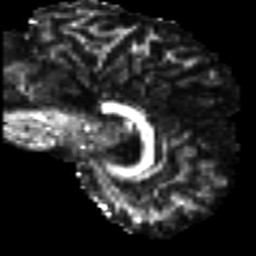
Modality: FA
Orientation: sagittal
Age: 24
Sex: male
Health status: healthy
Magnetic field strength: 3 T
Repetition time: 9 s
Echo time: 0.093 s